Interaction volume radius: 5 \u00c5
Interaction volume height: 35 \u00c5
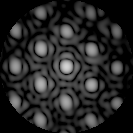
Disorder parameter: 0.2028